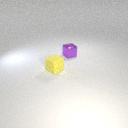
small purple metal cube behind small yellow rubber cube